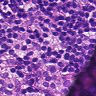
Metastatic tissue present: yes